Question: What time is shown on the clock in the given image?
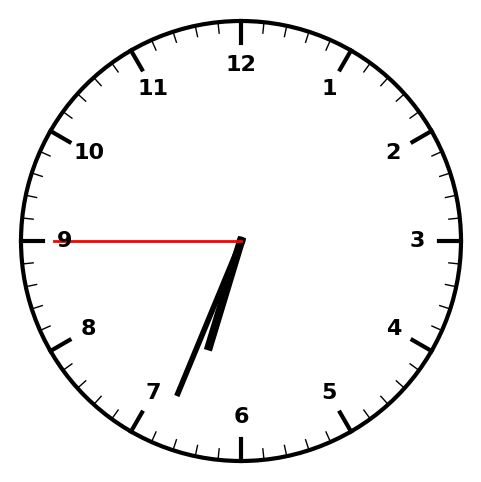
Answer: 06:33:45